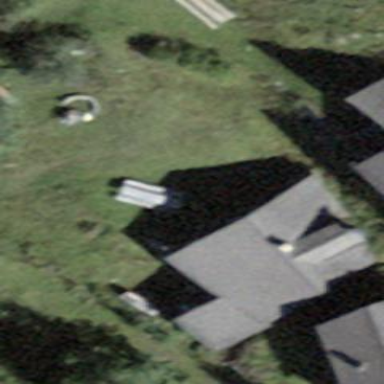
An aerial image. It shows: Gabled house with grey roof oriented across the building.